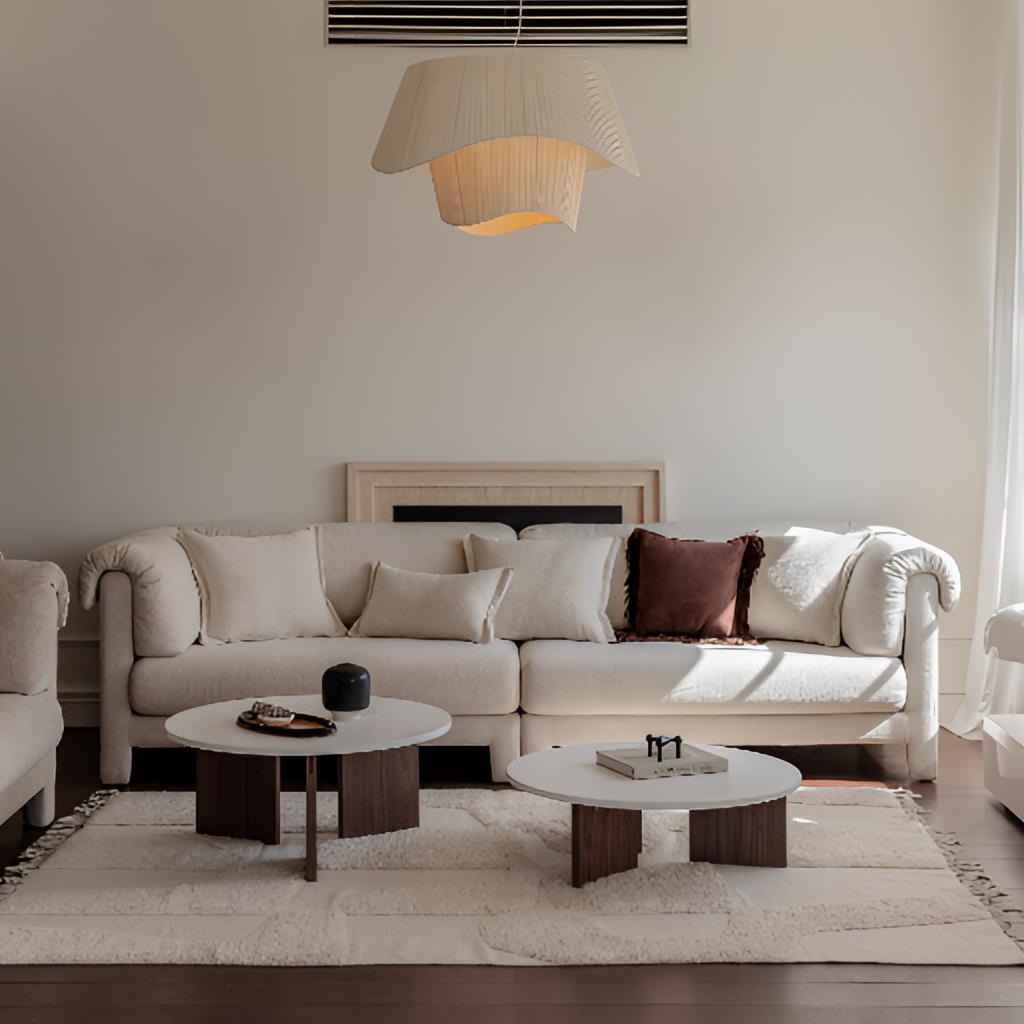
beige fabric sofa, living room, beige paint wallpaper, with solid pattern, wood flooring, with plank pattern, contemporary